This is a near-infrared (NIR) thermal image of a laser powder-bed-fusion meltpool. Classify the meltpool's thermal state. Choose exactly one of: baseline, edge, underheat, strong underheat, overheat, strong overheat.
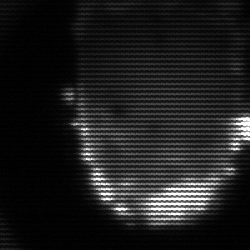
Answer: baseline